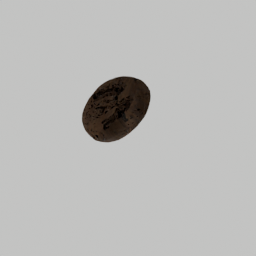
Label: nature